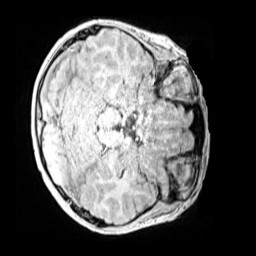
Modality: MP2RAGE
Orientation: axial
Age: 12
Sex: male
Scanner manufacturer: siemens
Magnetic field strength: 3 T
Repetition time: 4 s
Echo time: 0.00299 s